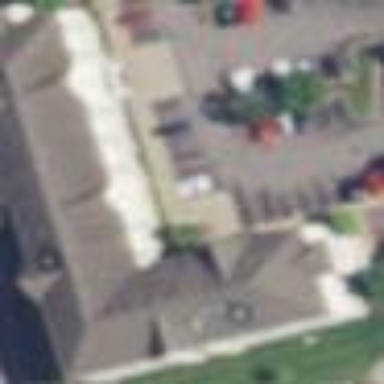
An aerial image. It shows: Hotel building.